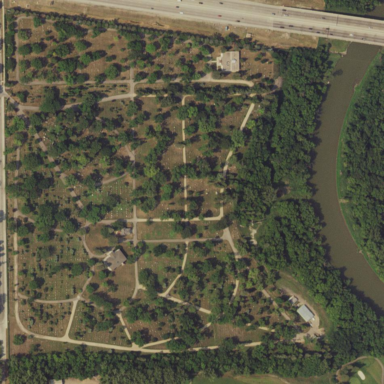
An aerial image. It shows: Graveyard area designated as cemetery.